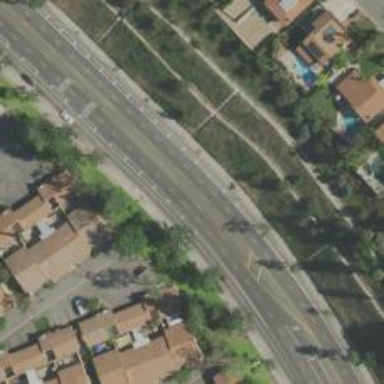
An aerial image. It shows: Secondary road with asphalt surface and buffered cycle lane.